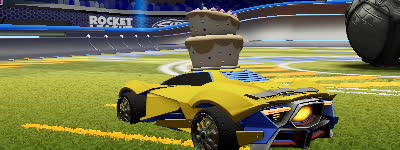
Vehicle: werewolf